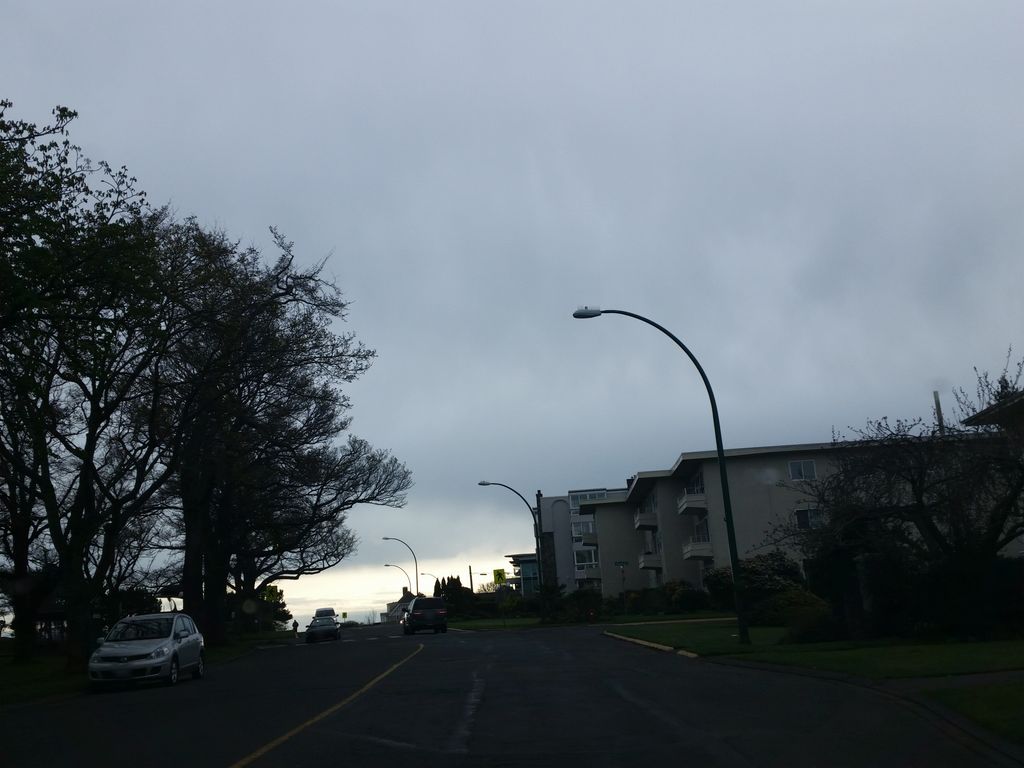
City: victoria